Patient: sex M, age 71
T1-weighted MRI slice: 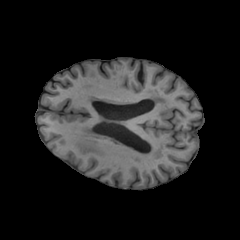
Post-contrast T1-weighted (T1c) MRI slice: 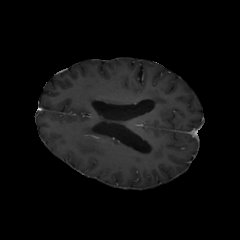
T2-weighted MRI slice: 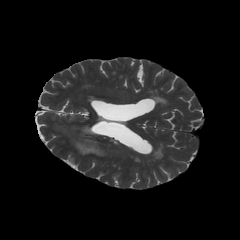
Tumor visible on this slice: yes
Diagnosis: Glioblastoma, IDH-wildtype
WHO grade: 4